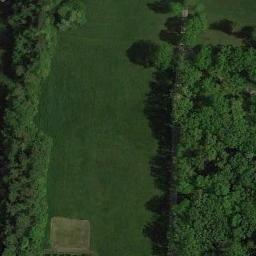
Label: meadow